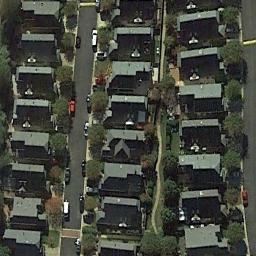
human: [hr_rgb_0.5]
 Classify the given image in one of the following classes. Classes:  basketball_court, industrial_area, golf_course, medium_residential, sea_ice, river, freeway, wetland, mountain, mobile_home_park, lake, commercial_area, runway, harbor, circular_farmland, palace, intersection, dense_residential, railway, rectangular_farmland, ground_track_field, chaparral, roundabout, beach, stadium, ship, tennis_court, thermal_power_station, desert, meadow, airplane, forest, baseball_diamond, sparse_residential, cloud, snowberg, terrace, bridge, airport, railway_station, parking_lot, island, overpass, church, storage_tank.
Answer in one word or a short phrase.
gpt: dense_residential